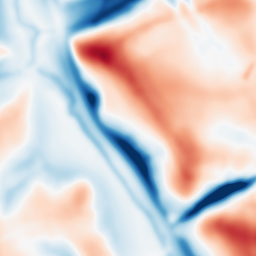
Category: multiscale
Decomposition family: dog
Decomposition parameters: sigma_low: 3
sigma_high: 20
Upsampling method: cubic_mitchell
Upsampling parameters: scale: 4
Upsampling scale: 4